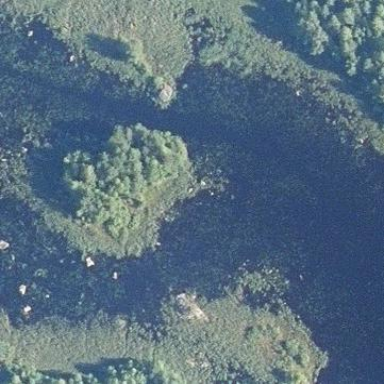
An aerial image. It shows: Islet surrounded by woodland.